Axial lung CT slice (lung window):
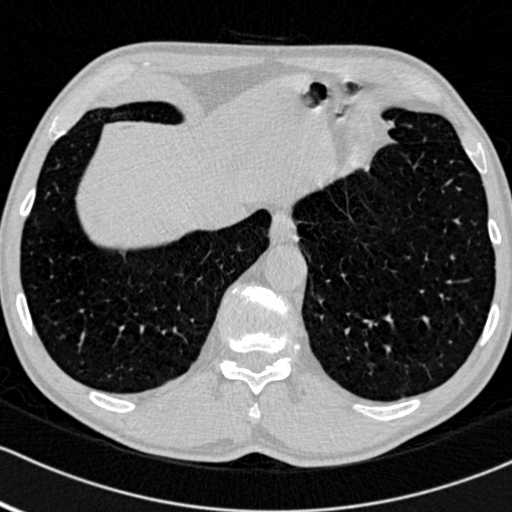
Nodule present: no